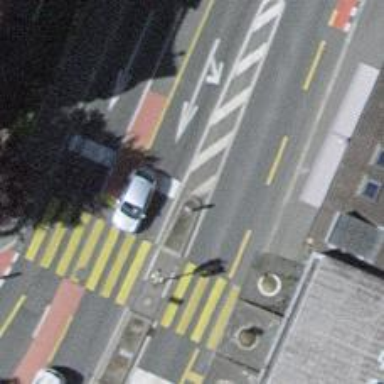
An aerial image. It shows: Road with traffic signals controlling the flow of traffic.